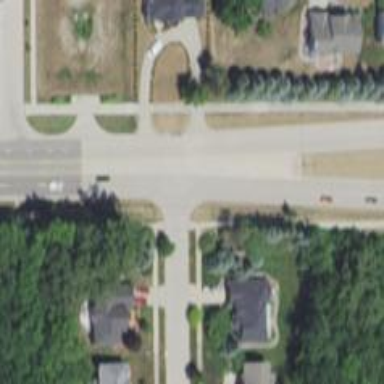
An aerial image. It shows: Secondary road with asphalt surface.